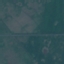
Label: HerbaceousVegetation